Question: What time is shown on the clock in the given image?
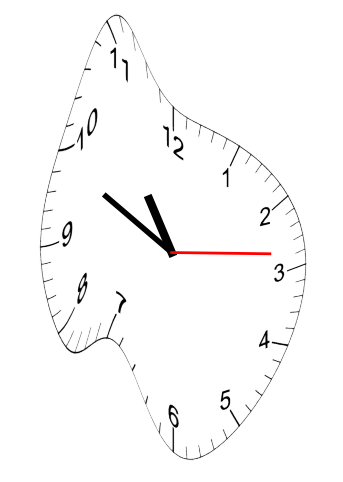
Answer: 10:49:14